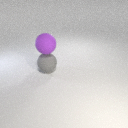
large gray rubber sphere below large purple rubber sphere